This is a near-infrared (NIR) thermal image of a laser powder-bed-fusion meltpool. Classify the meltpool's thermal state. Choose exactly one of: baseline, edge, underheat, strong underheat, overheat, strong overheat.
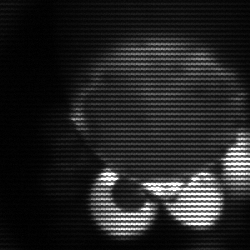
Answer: edge